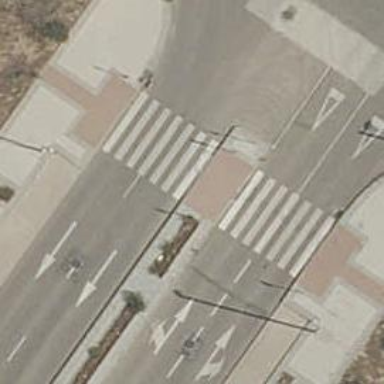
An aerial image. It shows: Uncontrolled zebra crossing on the road.